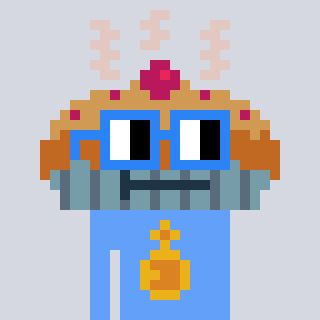
a pixel art character with square blue glasses, a pie-shaped head and a blue-colored body on a cool background